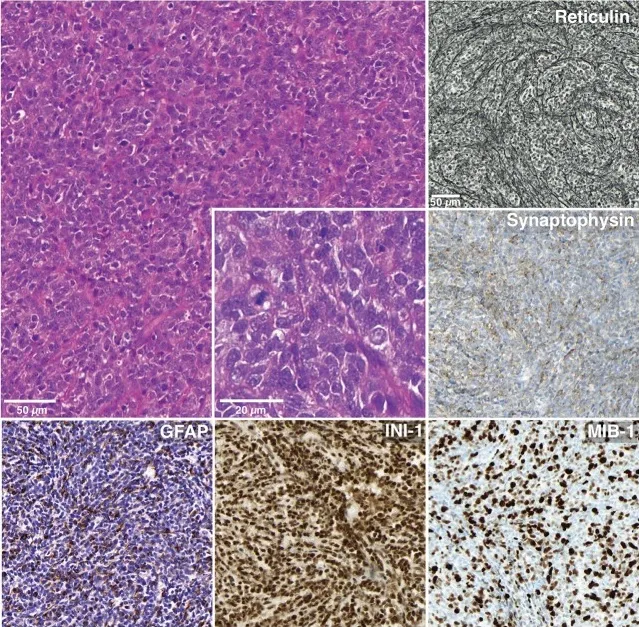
Histology and immunohistochemistry. Hematoxylin-eosin stained image from a representative area of the tumor shows a small to medium sized primitive cellular population. A desmoplastic micronodular architecture is revealed by reticulin staining. The tumor cells are positive with synaptophysin and weakly with GFAP. INI-1 expression is preserved. The proliferative index (MIB-1) reaches 70%.
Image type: pathology (immunostaining)